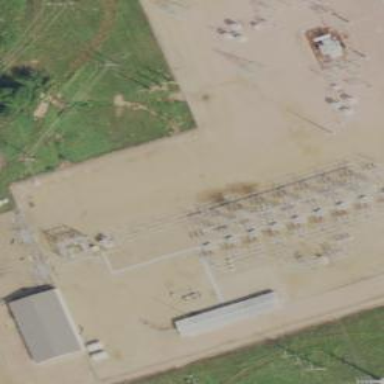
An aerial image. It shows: Switch used for power control.